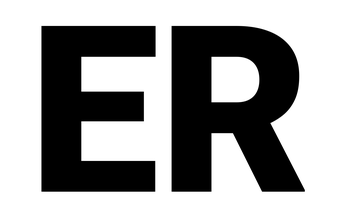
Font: Roboto_Black